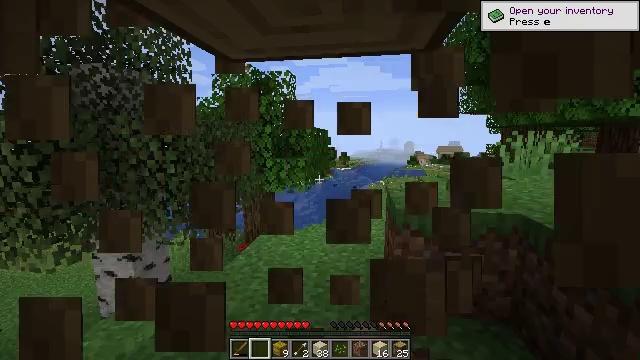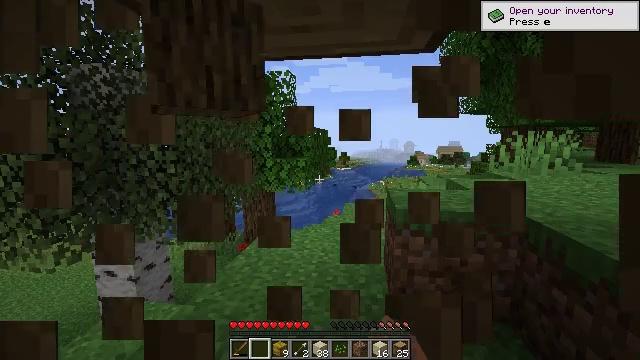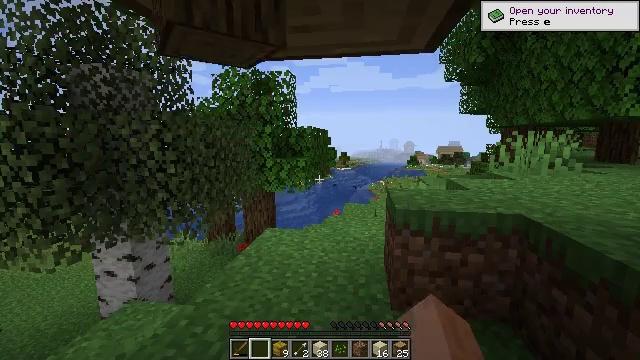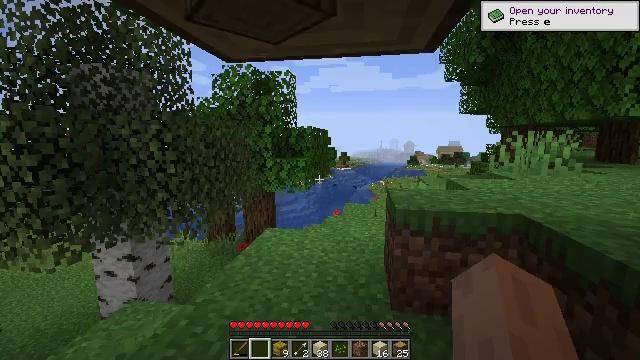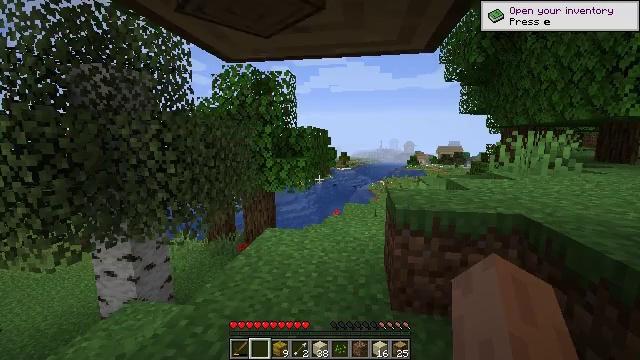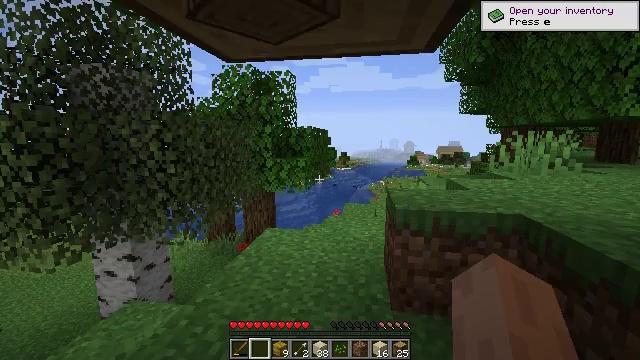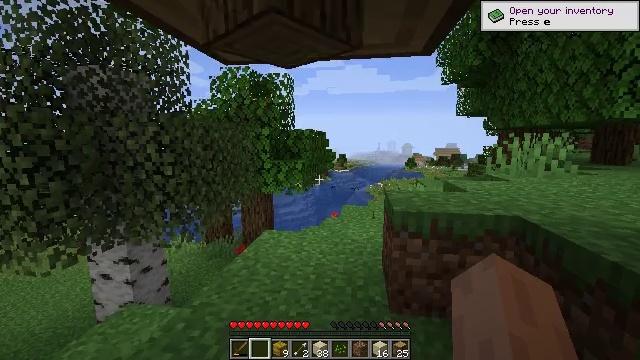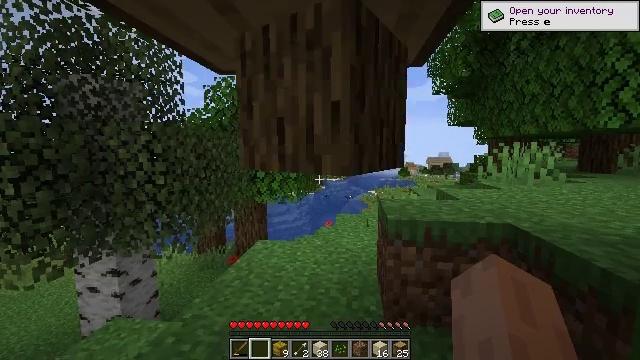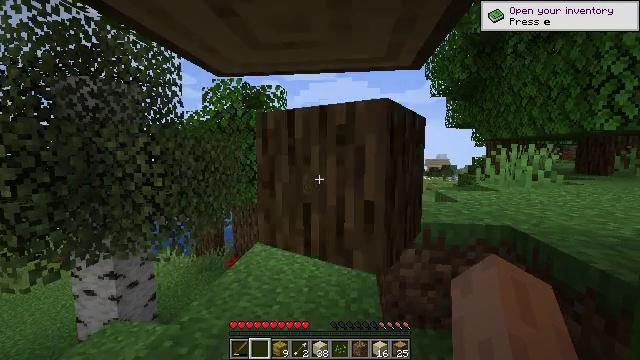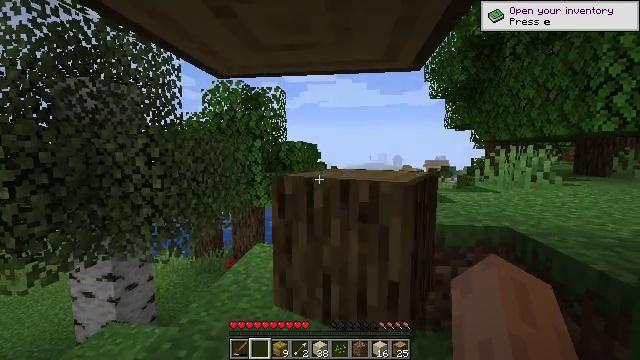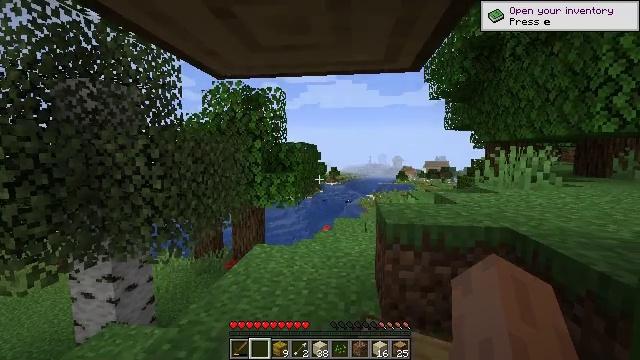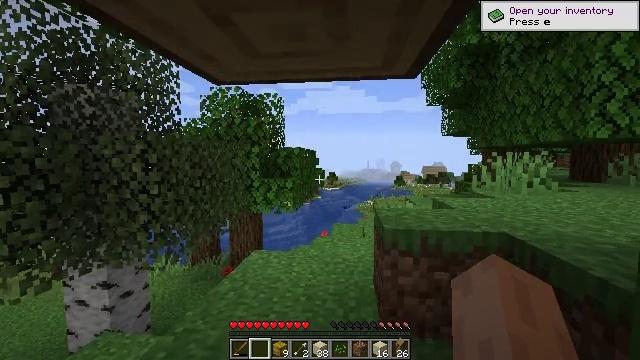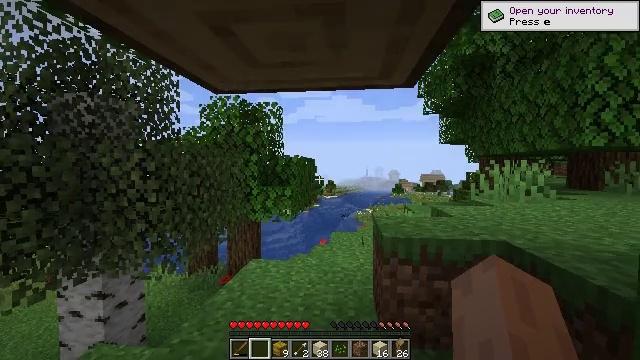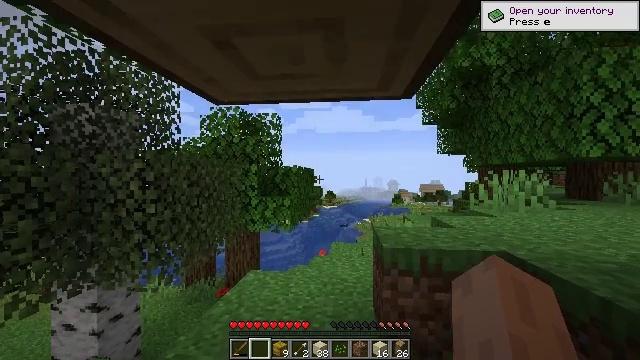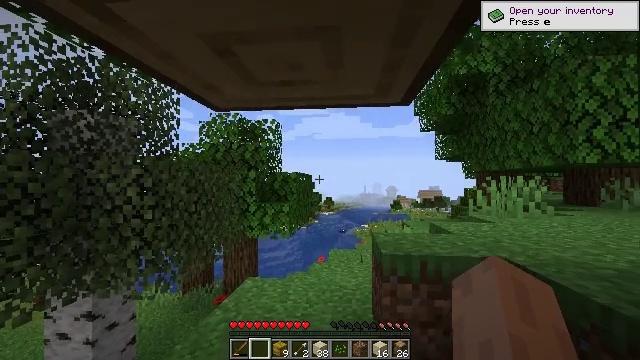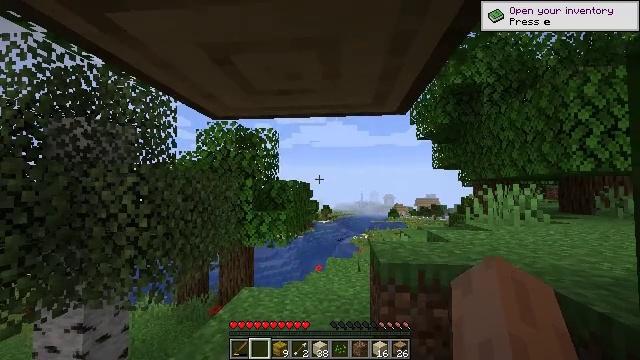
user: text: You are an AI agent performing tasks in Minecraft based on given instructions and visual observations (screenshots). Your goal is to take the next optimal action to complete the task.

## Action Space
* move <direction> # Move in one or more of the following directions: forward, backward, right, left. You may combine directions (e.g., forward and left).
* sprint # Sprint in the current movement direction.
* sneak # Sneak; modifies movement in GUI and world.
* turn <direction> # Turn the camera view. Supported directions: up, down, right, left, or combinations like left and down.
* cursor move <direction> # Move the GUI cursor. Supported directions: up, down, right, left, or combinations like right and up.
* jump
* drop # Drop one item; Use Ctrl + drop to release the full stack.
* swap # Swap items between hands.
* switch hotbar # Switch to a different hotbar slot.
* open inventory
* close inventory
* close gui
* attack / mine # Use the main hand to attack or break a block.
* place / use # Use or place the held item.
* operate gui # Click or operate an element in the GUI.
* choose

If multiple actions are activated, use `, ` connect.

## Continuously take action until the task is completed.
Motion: motion action
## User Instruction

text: Break the tree to get oak logs.
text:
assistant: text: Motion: attack / mine
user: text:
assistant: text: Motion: attack / mine
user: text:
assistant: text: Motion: attack / mine
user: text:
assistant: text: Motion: attack / mine
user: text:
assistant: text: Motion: attack / mine
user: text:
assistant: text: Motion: attack / mine
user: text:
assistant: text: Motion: turn right and up
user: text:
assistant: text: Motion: no_op
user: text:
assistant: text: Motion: no_op
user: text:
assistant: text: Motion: no_op
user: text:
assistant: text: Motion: turn up
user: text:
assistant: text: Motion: turn up
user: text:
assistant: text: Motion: turn up
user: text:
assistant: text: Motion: turn up
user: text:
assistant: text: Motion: turn up
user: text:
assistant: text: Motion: turn up
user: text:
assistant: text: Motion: no_op
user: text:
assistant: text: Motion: no_op
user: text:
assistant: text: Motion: no_op
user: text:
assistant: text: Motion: no_op
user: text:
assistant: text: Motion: no_op
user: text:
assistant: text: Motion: no_op
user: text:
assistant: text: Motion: no_op
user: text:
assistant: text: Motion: no_op
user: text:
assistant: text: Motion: no_op
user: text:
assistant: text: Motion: no_op
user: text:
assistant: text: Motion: no_op
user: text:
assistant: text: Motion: no_op
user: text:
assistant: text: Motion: no_op
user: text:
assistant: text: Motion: no_op